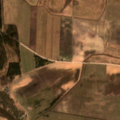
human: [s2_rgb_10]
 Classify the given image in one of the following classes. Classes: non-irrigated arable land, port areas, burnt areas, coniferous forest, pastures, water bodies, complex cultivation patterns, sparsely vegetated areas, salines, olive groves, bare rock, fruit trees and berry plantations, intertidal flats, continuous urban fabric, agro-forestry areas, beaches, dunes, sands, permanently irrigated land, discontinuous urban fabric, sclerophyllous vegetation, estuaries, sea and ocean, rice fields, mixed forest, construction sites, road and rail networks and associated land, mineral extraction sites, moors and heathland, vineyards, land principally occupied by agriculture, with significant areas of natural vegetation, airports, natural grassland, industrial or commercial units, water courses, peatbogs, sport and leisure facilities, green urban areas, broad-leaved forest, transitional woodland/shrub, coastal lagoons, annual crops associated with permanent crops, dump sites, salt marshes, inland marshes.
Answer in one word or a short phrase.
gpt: non-irrigated arable land, pastures, transitional woodland/shrub, water courses